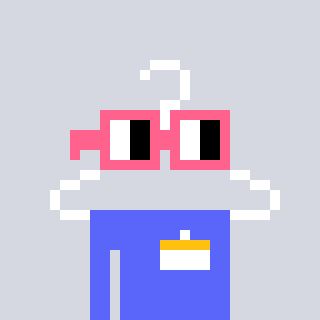
a pixel art character with square pink glasses, a hanger-shaped head and a purple-colored body on a cool background